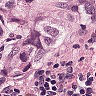
Metastatic tissue present: yes